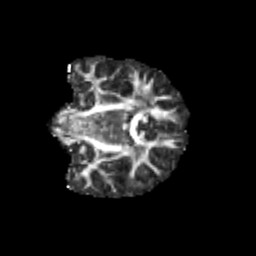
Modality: FA
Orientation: coronal
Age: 11
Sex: male
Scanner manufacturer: siemens
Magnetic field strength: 3 T
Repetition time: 3.8 s
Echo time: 0.07 s